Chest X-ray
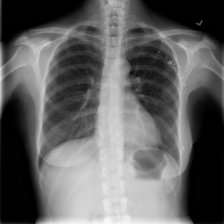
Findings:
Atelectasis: negative
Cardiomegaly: negative
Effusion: negative
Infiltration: negative
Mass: negative
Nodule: negative
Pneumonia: negative
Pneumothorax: negative
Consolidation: negative
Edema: negative
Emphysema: negative
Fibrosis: negative
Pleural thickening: negative
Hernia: negative